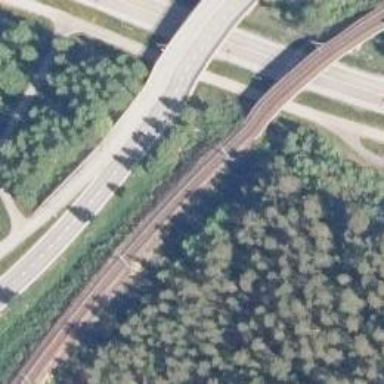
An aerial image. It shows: Railway with continuous electrified contact lines.